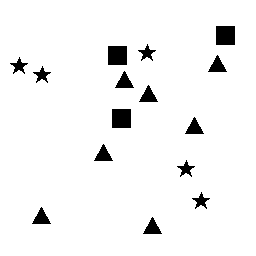
Squares: 3
Triangles: 7
Stars: 5
Total shapes: 15